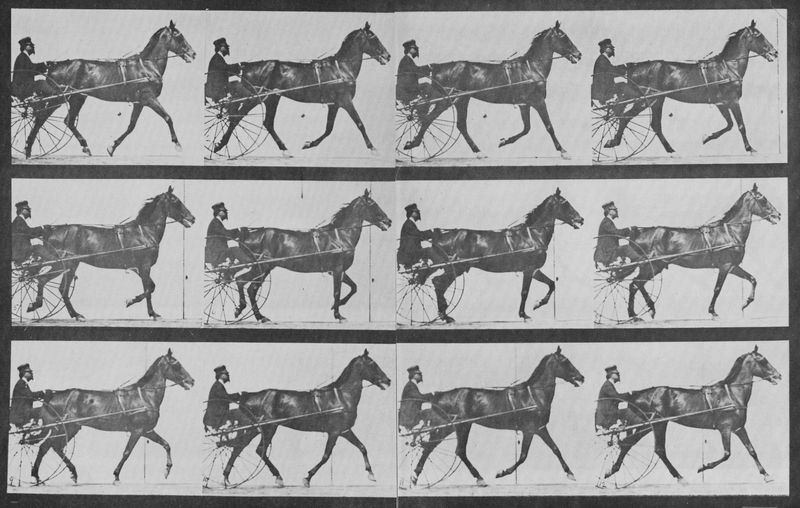
Titel: Reuben mit Sulky (0.51 Sekunden)
Künstler: Eadweard Muybridge
Schlagwörter: mann, weiß, sitzen, bewegung, grau, hell, hut, profil, schwarz, tier, anzug, kappe, mütze, anatomie, mensch, rahmen, natur, sitzend, pferd, pferde, reiter, räder, beine, hufe, mähne, rappe, ritt, zaumzeug, zügel, bilder, fotos, sitz, studie, laufen, kutsche, speichen, rad, wagen, detail, sport, streifen, foto, fotografie, photographie, gang, technik, geschirr, schwarzweiß, rennen, kutscher, reihe, deichsel, schritt, schimmel, trense, reihen, studien, fahren, serie, aufmerksam, ross, nüstern, film, kino, pferderennen, stute, achse, flinte, gallopp, pferdegespann, bänder, gespann, illusion, reproduktion, abfolge, wiederholung, scheuklappen, hengst, zwölf, details, galopp, pferdewagen, trab, dokumentation, experiment, bewegungsstudie, jockey, folge, rieter, schritte, ablauf, photos, fotograf, abläufe, abhandlung, abgetrennt, bewegungsablauf, muybridge, negative, vervielfacht, bildstreifen, eadweard, lenken, maray, sekunden, sulky, sullky, traber, trabrennen, wiederholun, gangart, pferd und wagen, wiederholte wiedergabe, filmartig